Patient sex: M
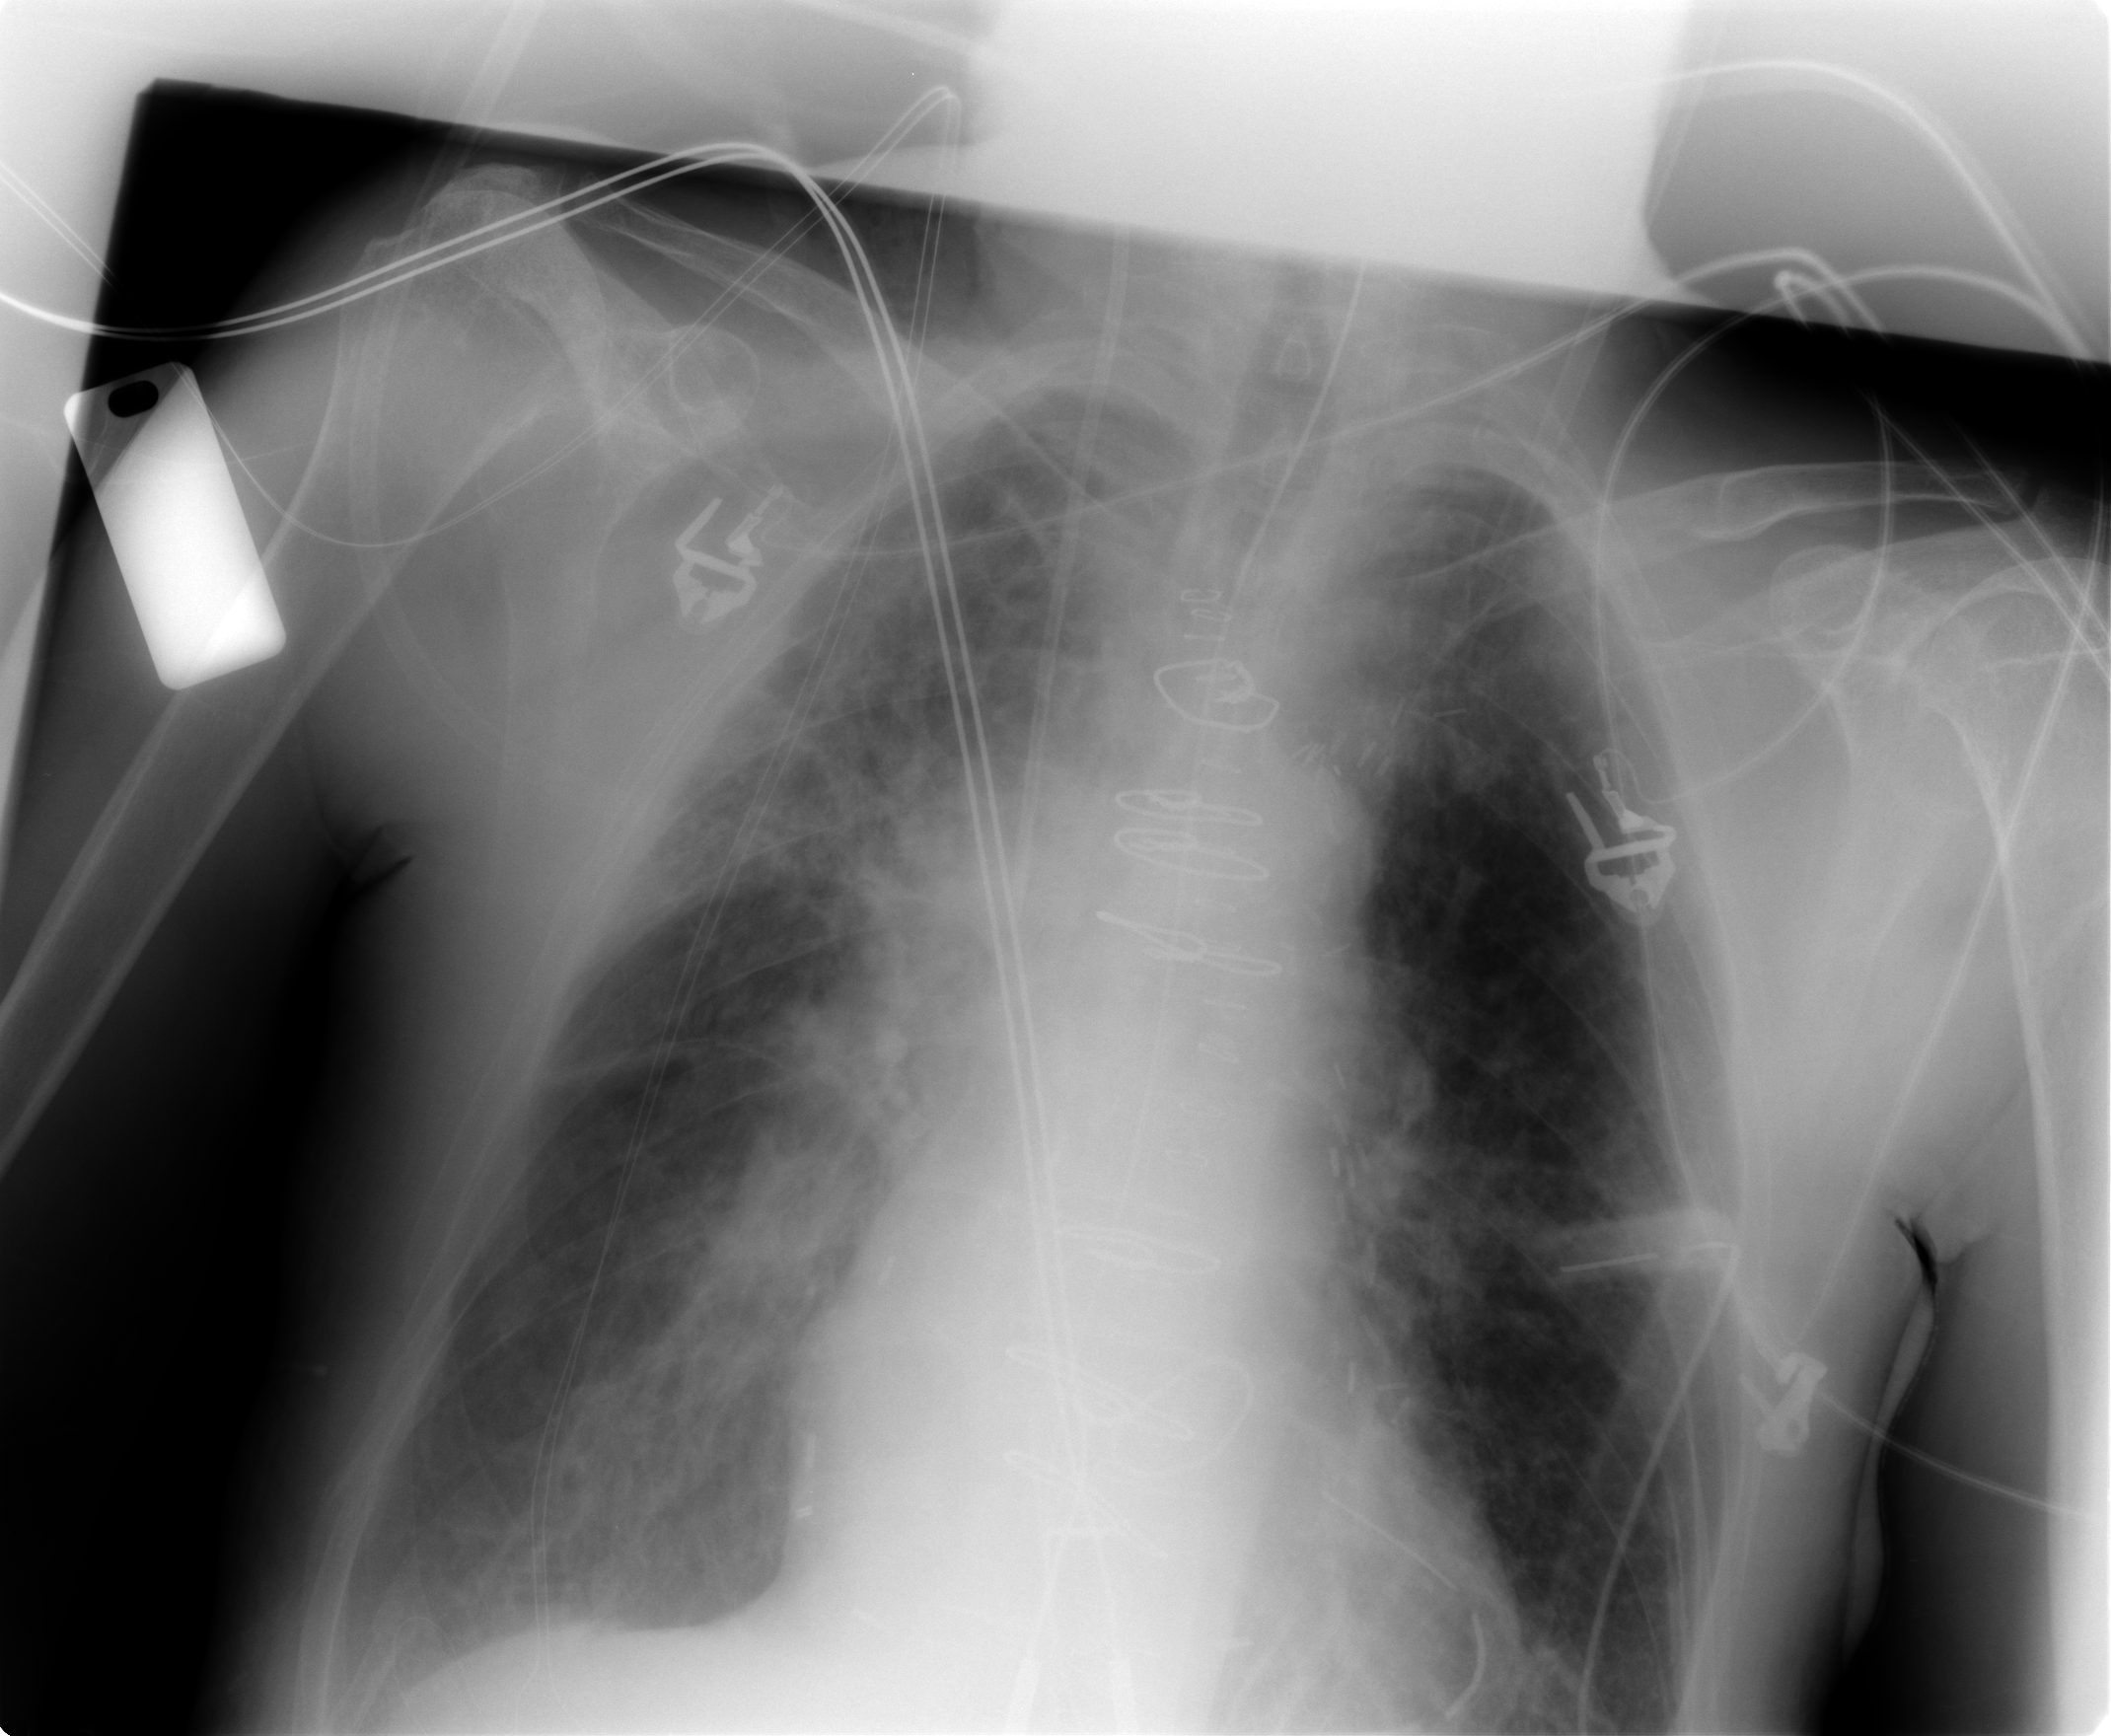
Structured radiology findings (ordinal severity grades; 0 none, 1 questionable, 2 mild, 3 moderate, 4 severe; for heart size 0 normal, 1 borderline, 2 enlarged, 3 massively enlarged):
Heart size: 0
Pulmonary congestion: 2
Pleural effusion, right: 1
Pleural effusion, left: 0
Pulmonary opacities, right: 2
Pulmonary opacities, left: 0
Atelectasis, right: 2
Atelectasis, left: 0